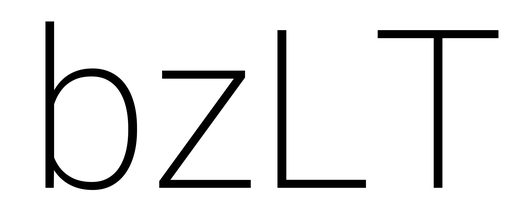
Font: Roboto_ExtraLight